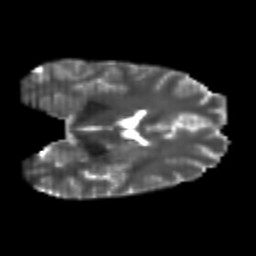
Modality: T2w
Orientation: coronal
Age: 22
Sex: male
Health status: healthy
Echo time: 0.074 s